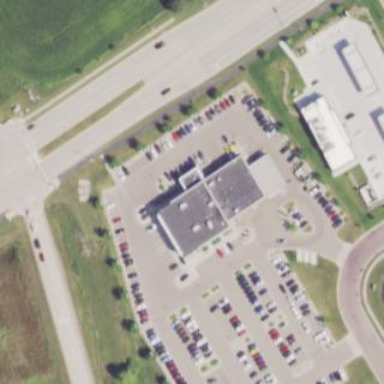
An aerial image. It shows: Car shop building.